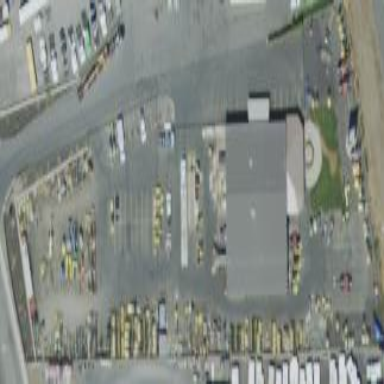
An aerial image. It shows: Industrial area with hardware shop.